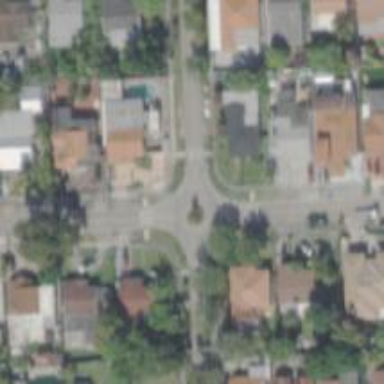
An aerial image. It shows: Residential road that intersects with roundabout.